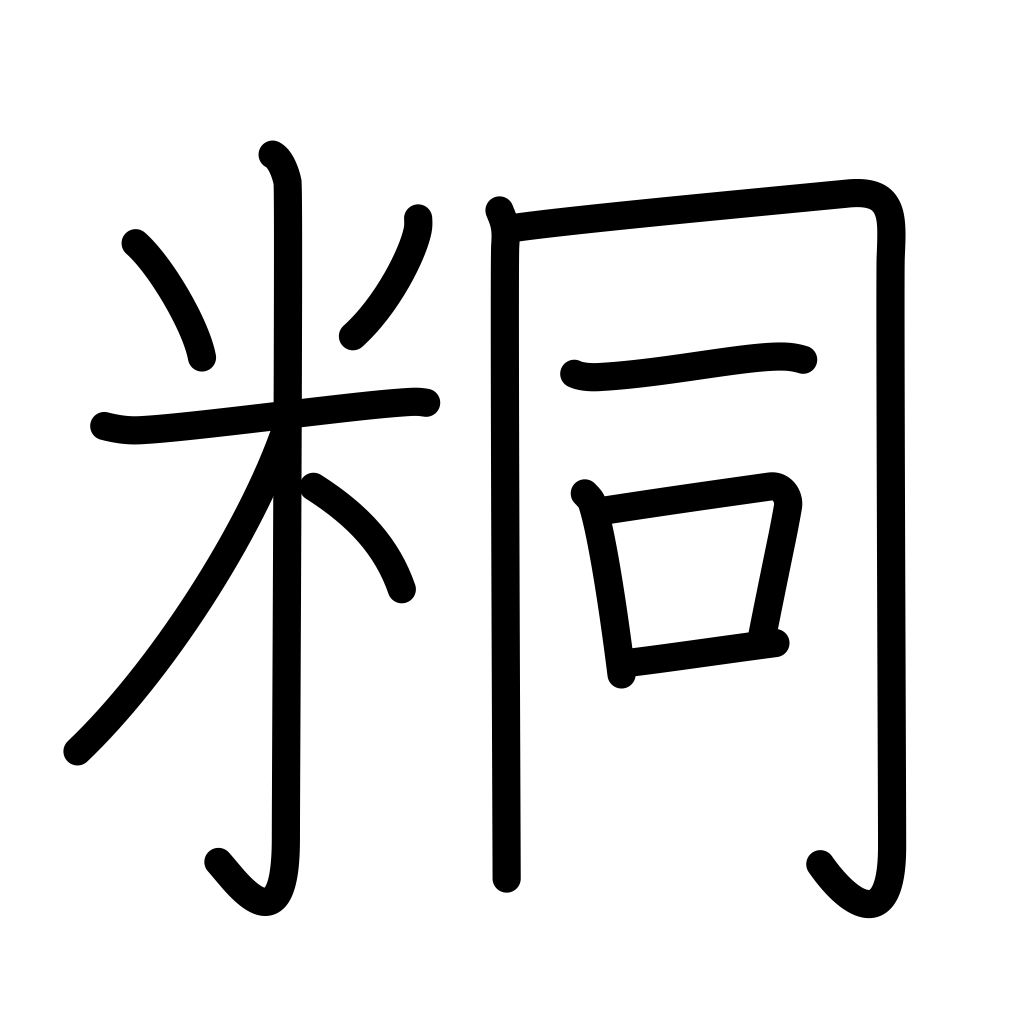
Meaning: unpolished rice